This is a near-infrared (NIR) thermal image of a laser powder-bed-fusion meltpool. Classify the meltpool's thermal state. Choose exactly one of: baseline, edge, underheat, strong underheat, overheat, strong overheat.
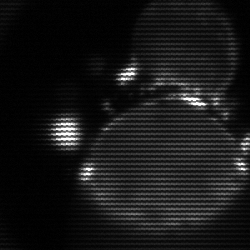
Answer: edge